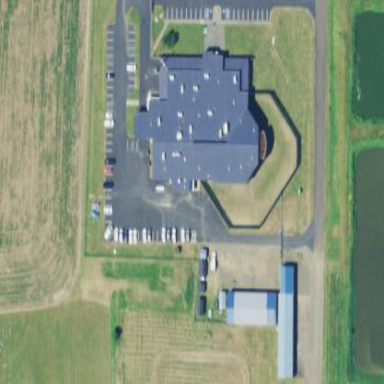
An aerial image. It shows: Police building.